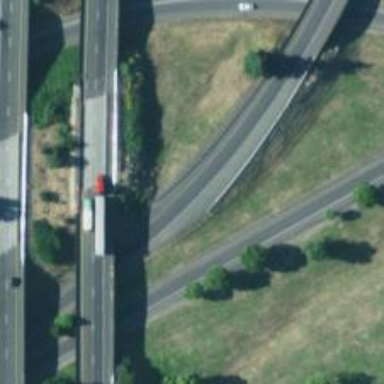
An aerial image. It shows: Motorway link.